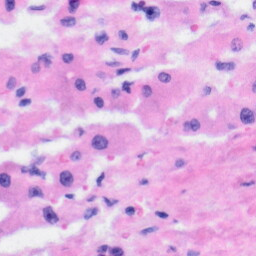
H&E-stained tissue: Liver